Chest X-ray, AP view. Patient: 45 years old, sex M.
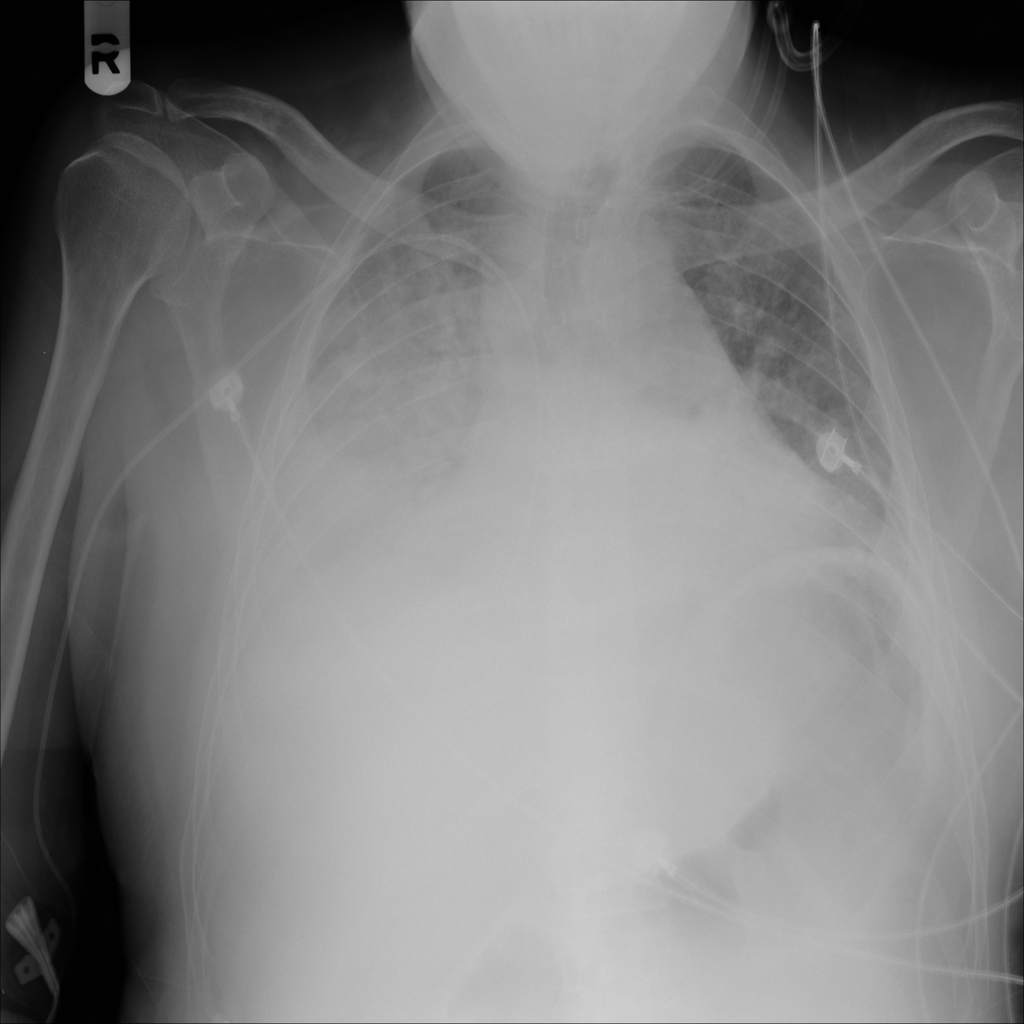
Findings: No Finding